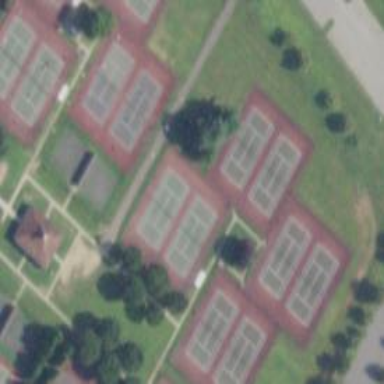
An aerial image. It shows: Tennis court on pitch.